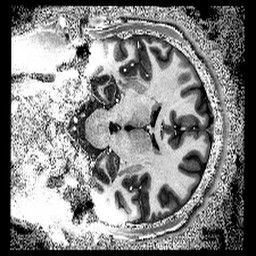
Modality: MP2RAGE
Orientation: coronal